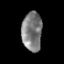
Tissue: prostate
Cell type: Myeloid cells
Senescence score: 0.2531
Nuclear area (px): 772
Mean DAPI intensity: 125.241